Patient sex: F
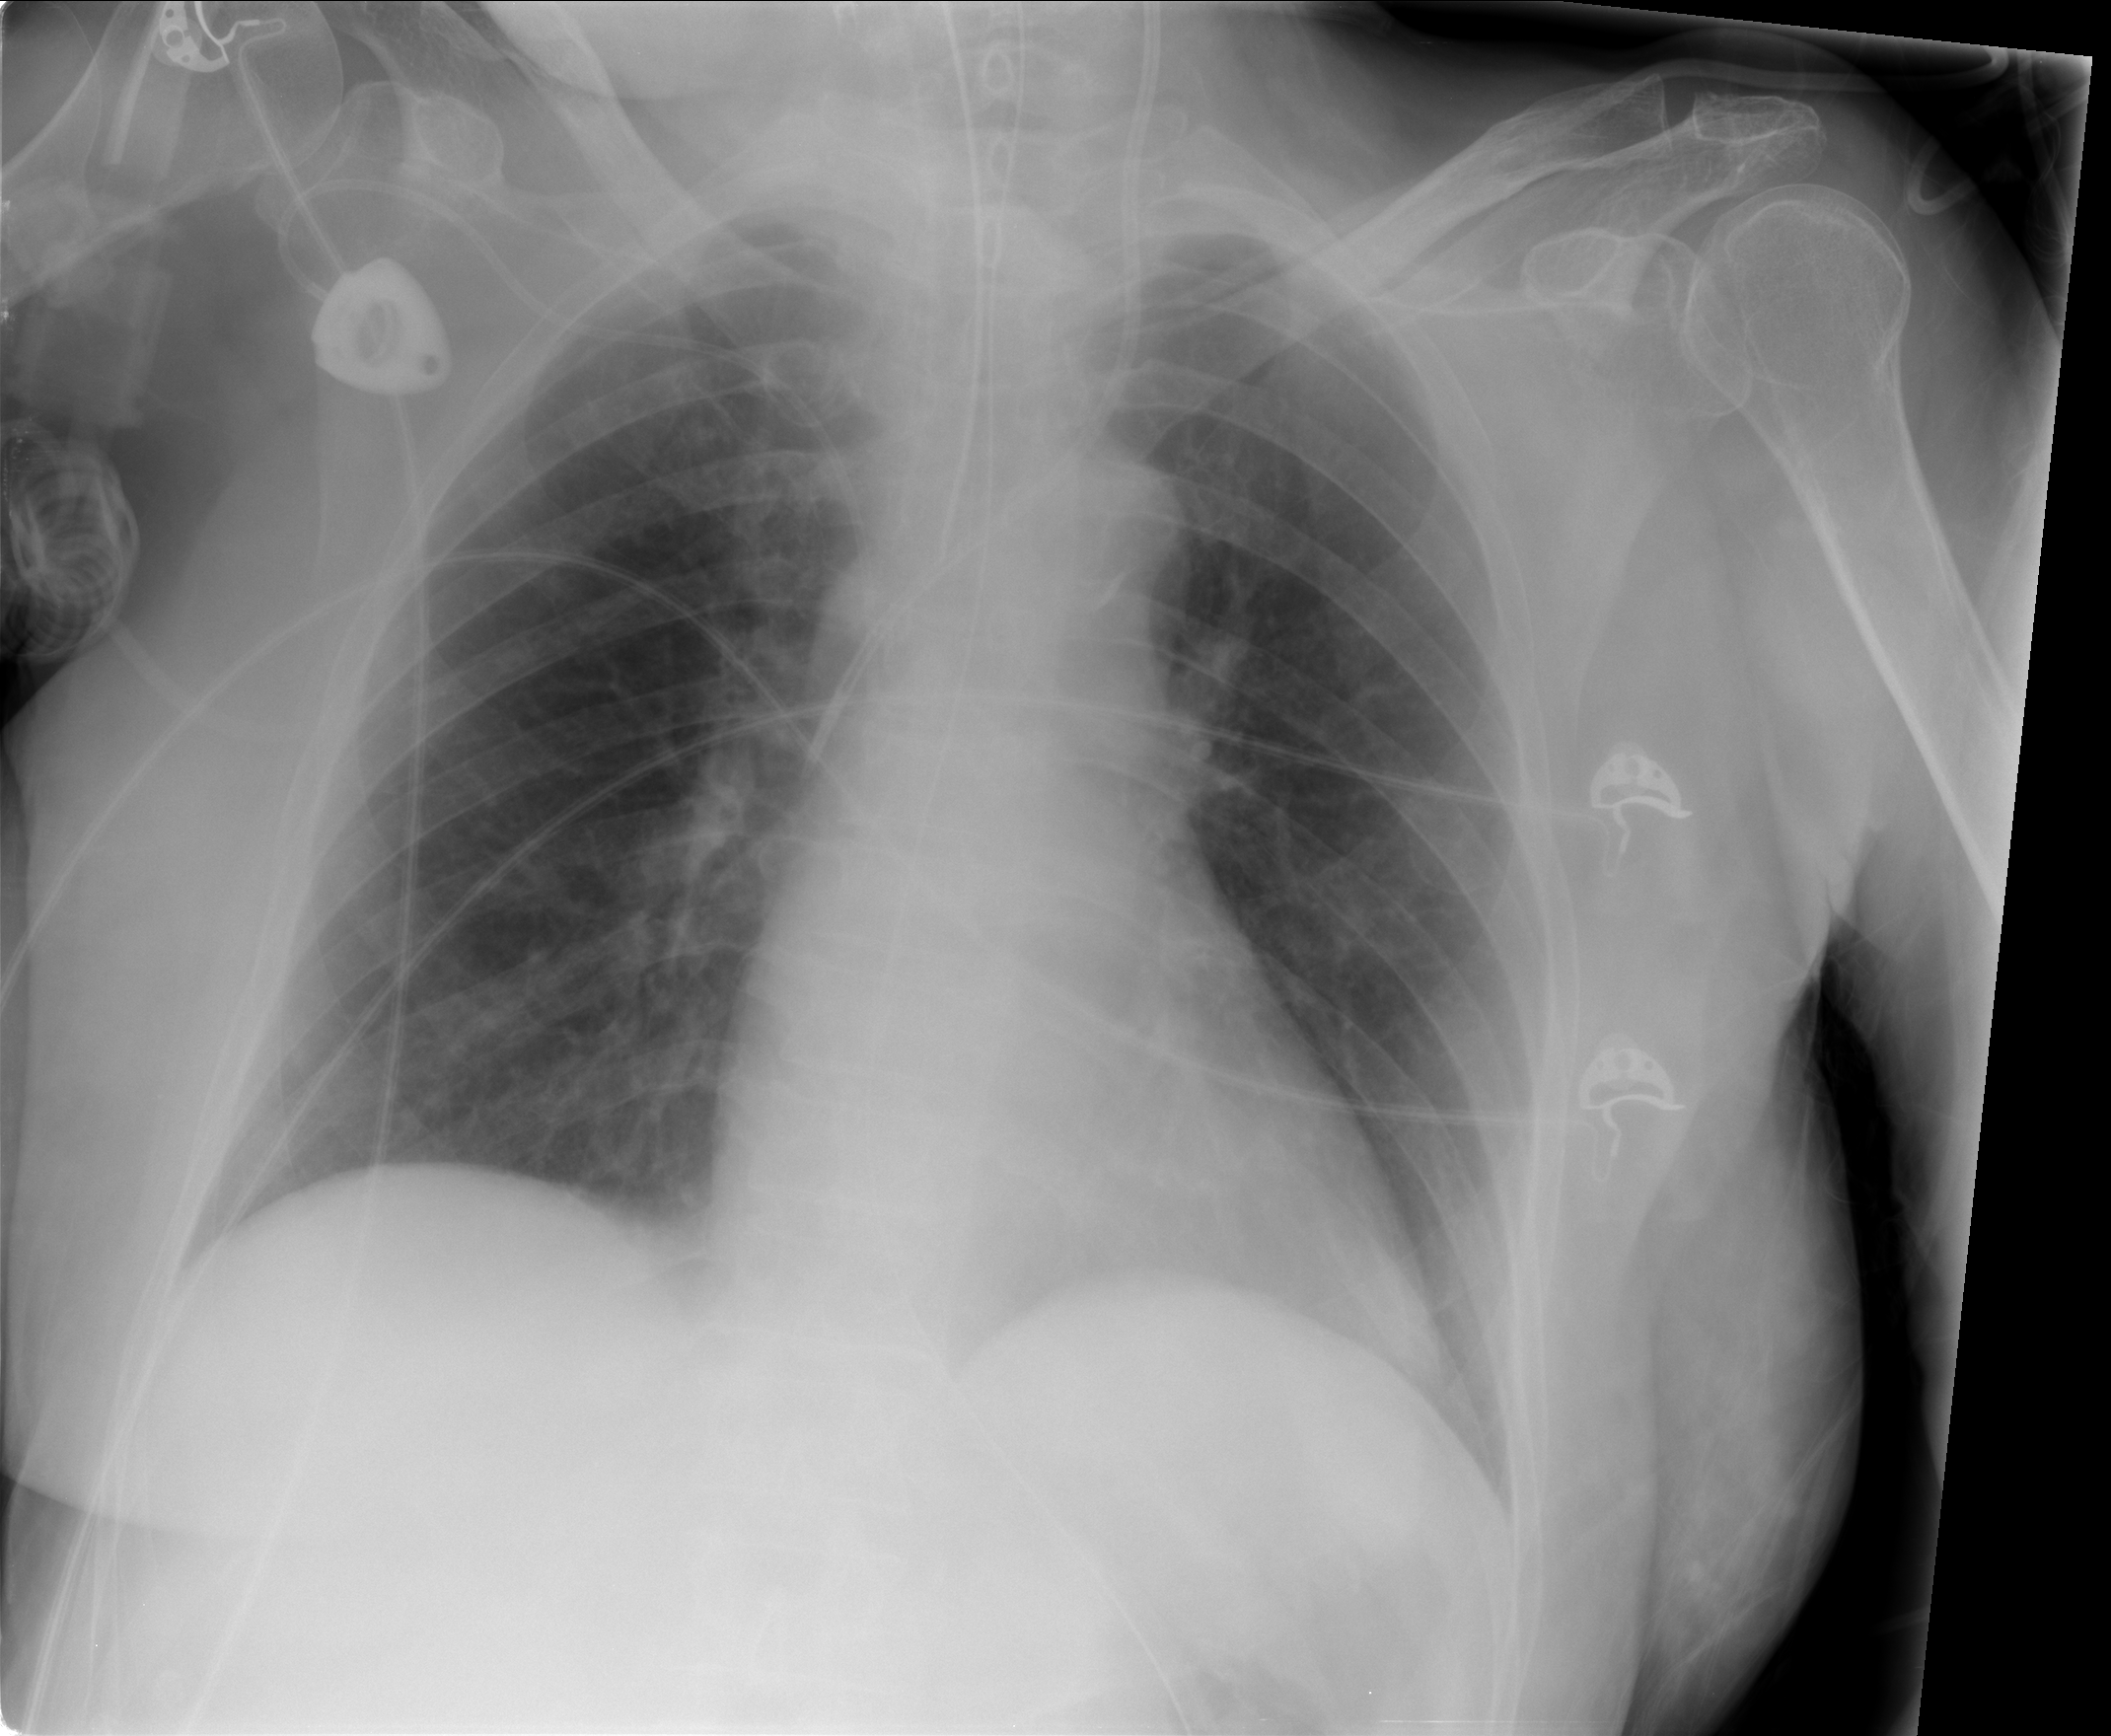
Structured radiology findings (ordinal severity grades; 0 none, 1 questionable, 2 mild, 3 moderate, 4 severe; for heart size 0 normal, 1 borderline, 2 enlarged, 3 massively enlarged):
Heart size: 0
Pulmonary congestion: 0
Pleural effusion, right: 0
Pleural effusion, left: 0
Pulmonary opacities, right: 0
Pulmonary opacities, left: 0
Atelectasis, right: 0
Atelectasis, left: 1